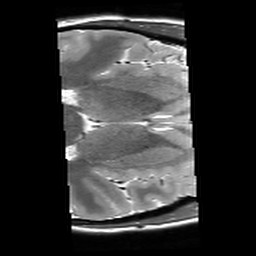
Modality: T2starw
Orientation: axial
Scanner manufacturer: siemens
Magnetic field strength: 3 T
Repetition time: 8.1 s
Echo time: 0.05 s